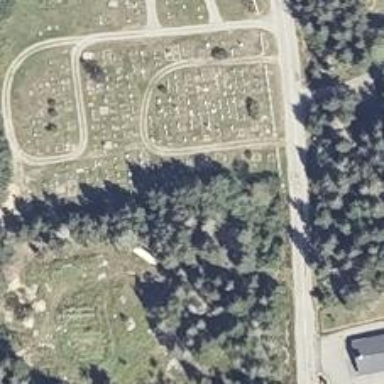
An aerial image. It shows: Cemetery.